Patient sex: M
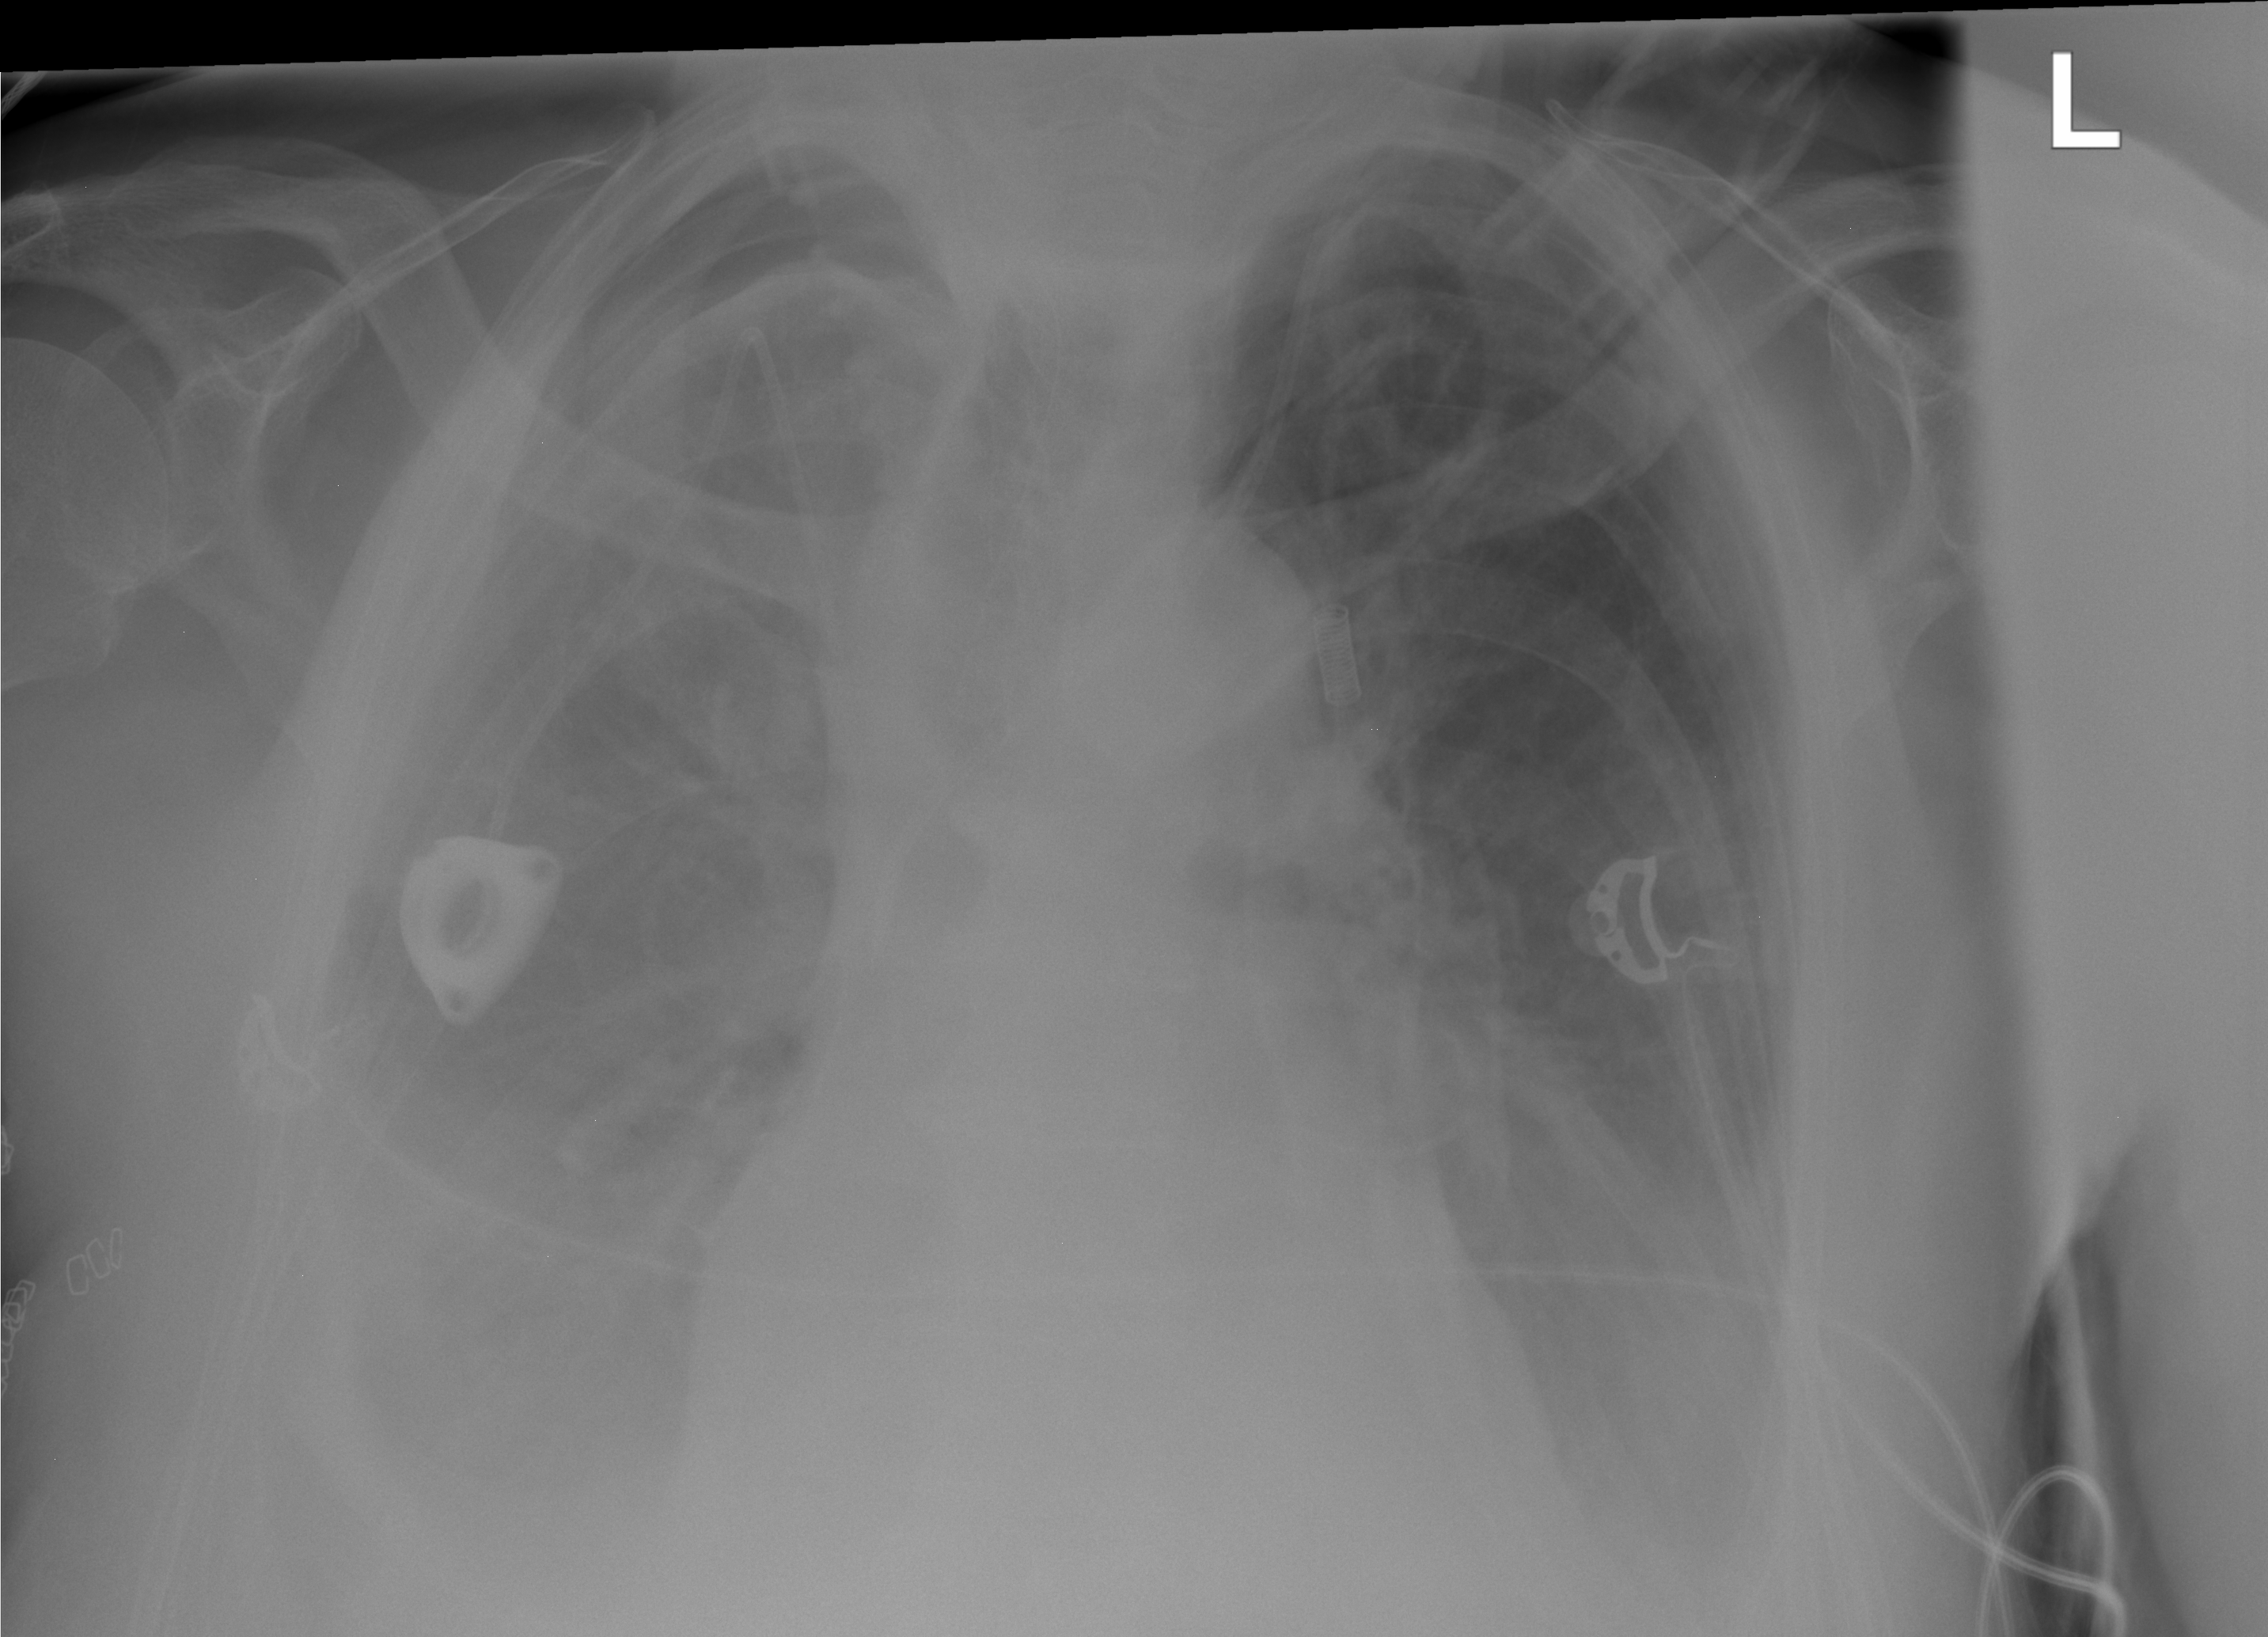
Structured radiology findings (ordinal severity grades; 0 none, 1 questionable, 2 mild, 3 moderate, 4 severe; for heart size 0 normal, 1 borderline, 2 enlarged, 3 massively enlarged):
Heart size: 0
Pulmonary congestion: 2
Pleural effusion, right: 3
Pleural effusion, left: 2
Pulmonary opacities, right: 2
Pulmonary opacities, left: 0
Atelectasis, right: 3
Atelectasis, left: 2